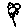
Label: flower